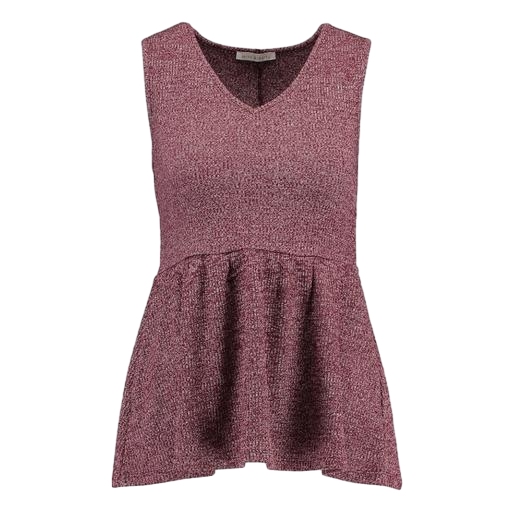
red petite melange peplum top, sleeveless ribbed peplum top, peplum top, white background